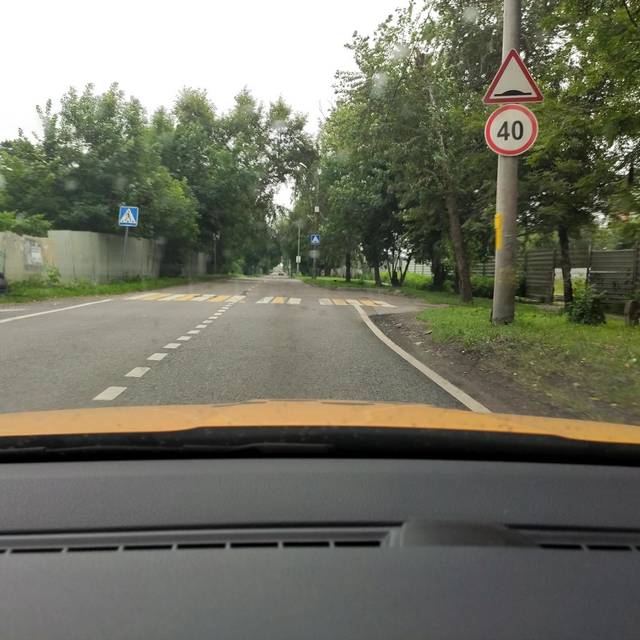
Region: Russia
Coordinates: 55.695, 37.872